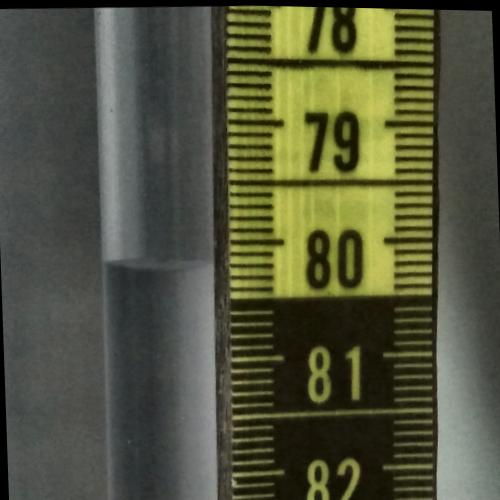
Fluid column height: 80.2 cm